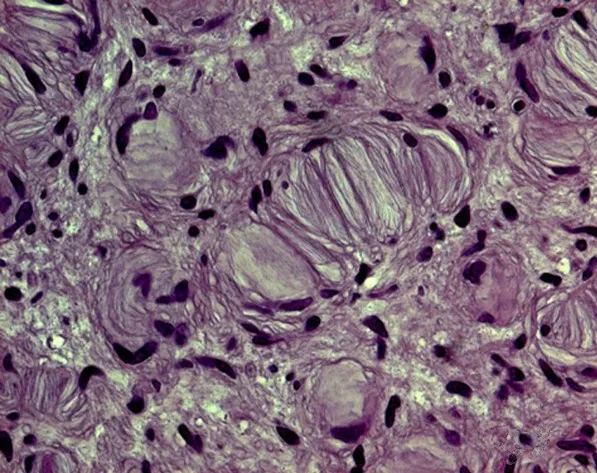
Case 9. The cell formations resemble Wagner-Meissner corpuscles. These are spherical and aggregated (haematoxylin and eosin staining; original magnification x640).
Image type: pathology (h&e)